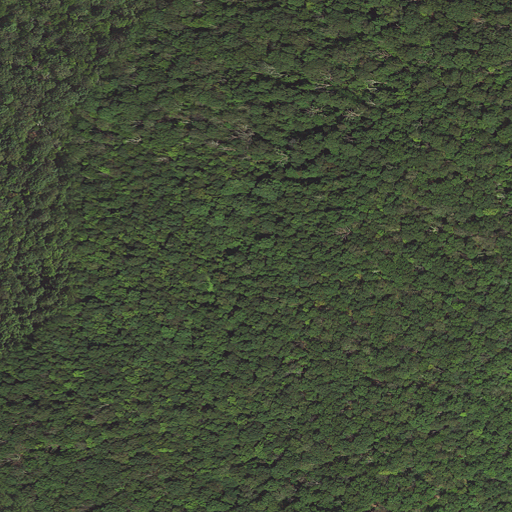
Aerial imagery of mountain in Maryland named Raven Rock containing only deciduous forest